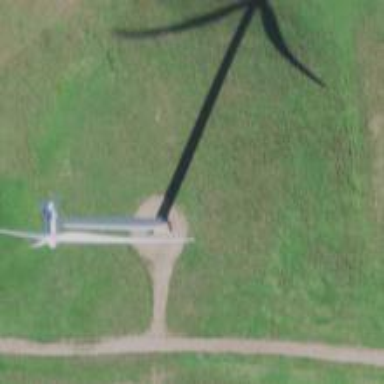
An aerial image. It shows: Wind turbine generator that utilizes wind as its source for generating electricity. It is of the horizontal axis type.